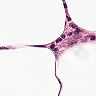
Metastatic tissue present: no